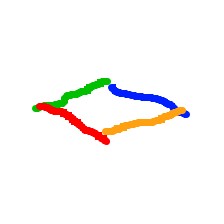
Shape: rhombus